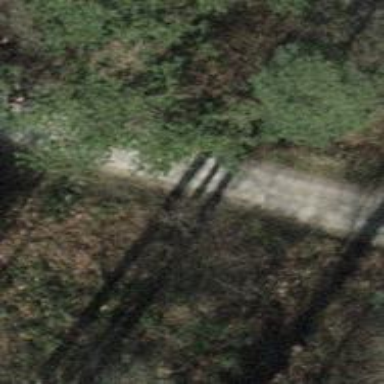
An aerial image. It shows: Compacted grade2 track used for forestry vehicles.